Field crop: maize
Growth stage: 2
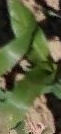
Species: maize